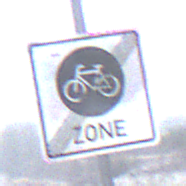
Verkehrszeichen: EndeFahrradzone
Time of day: MorningAfternoon
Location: Outdoor (Suburban)
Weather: Overcast
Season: NotSpecified
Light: Natural